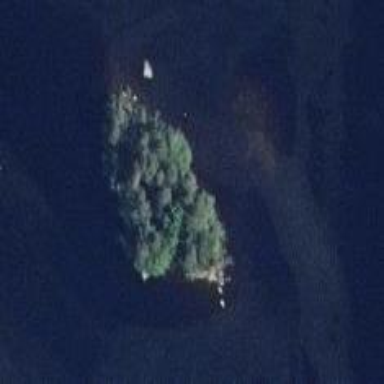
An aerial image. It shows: Islet surrounded by woodland.